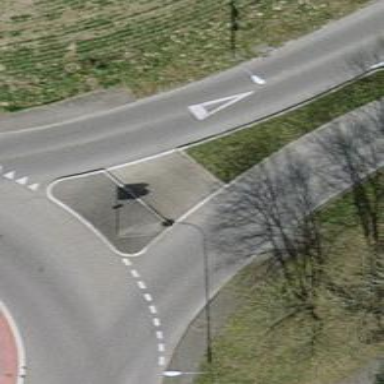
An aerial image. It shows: Kerb serving as barrier.